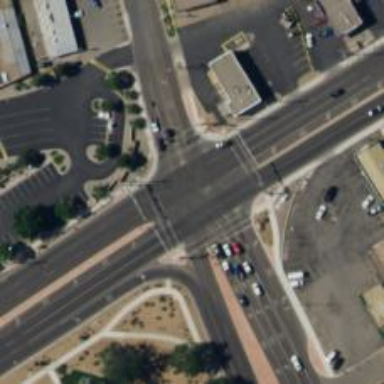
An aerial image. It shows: Road marking with turn dashes.